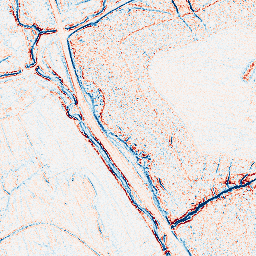
Category: edge_preserving
Decomposition family: bilateral
Decomposition parameters: d: 5
sigma_color: 100
sigma_space: 50
Upsampling method: bspline
Upsampling parameters: scale: 4
Upsampling scale: 4